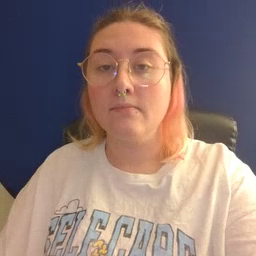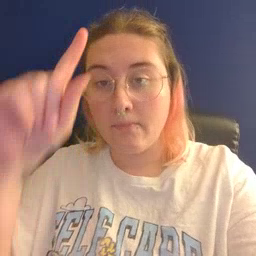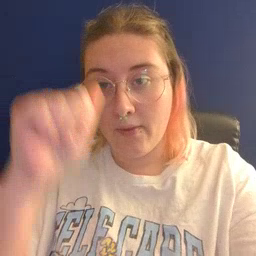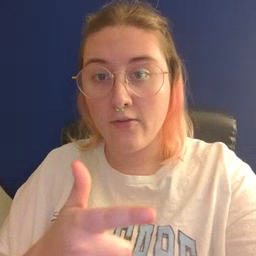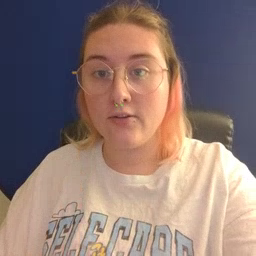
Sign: brother